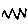
Label: zigzag